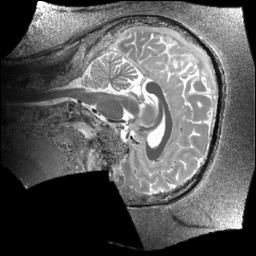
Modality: T1map
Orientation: sagittal
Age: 20
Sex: female
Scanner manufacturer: siemens
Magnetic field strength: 6.98 T
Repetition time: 6 s
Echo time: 0.00283 s